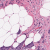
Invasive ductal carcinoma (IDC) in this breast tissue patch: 1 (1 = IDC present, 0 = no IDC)